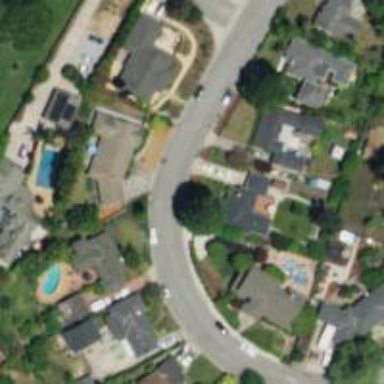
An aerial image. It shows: Residential road with asphalt surface and separate sidewalk.